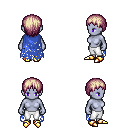
a pixel art fantasy rpg character, female body template, dark elf, purple skin, blue tattered cape, white pants, white blonde plain hairstyle, gold boots, four views (front, back, left, right), 2x2 character sprite sheet, small pixel art, hard edges, no anti-aliasing